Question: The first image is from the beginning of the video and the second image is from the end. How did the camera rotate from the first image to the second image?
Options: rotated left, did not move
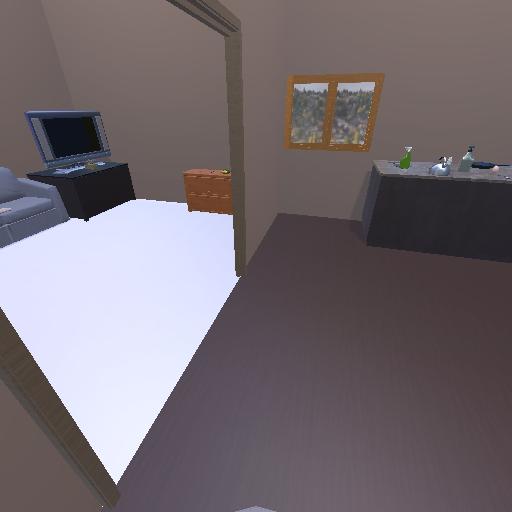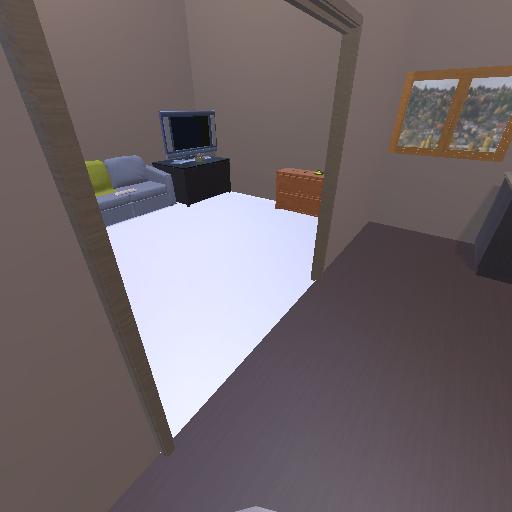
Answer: rotated left